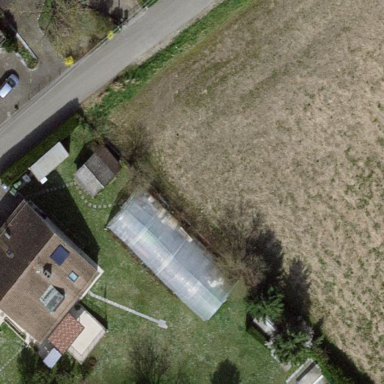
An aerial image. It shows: Greenhouse.